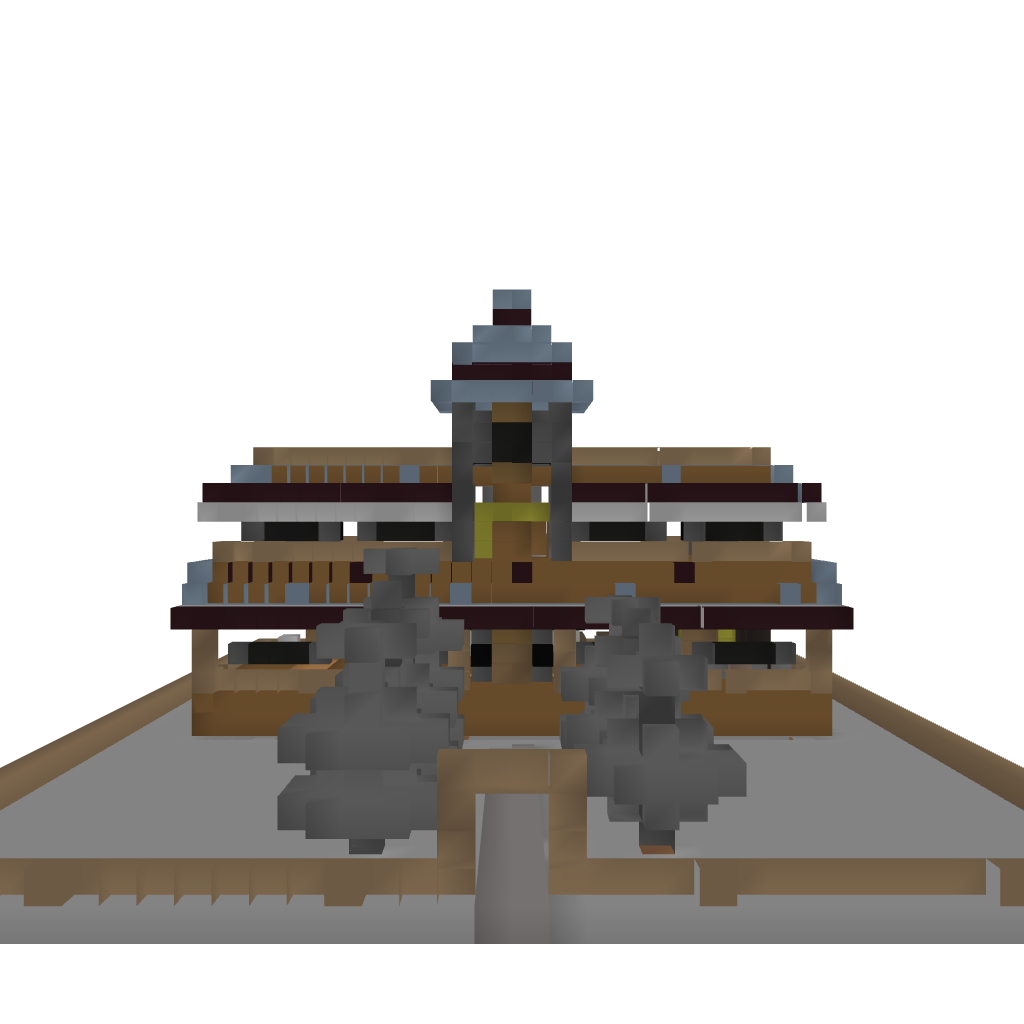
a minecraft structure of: Victorian Mansion House